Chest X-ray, PA view. Patient: 64 years old, sex F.
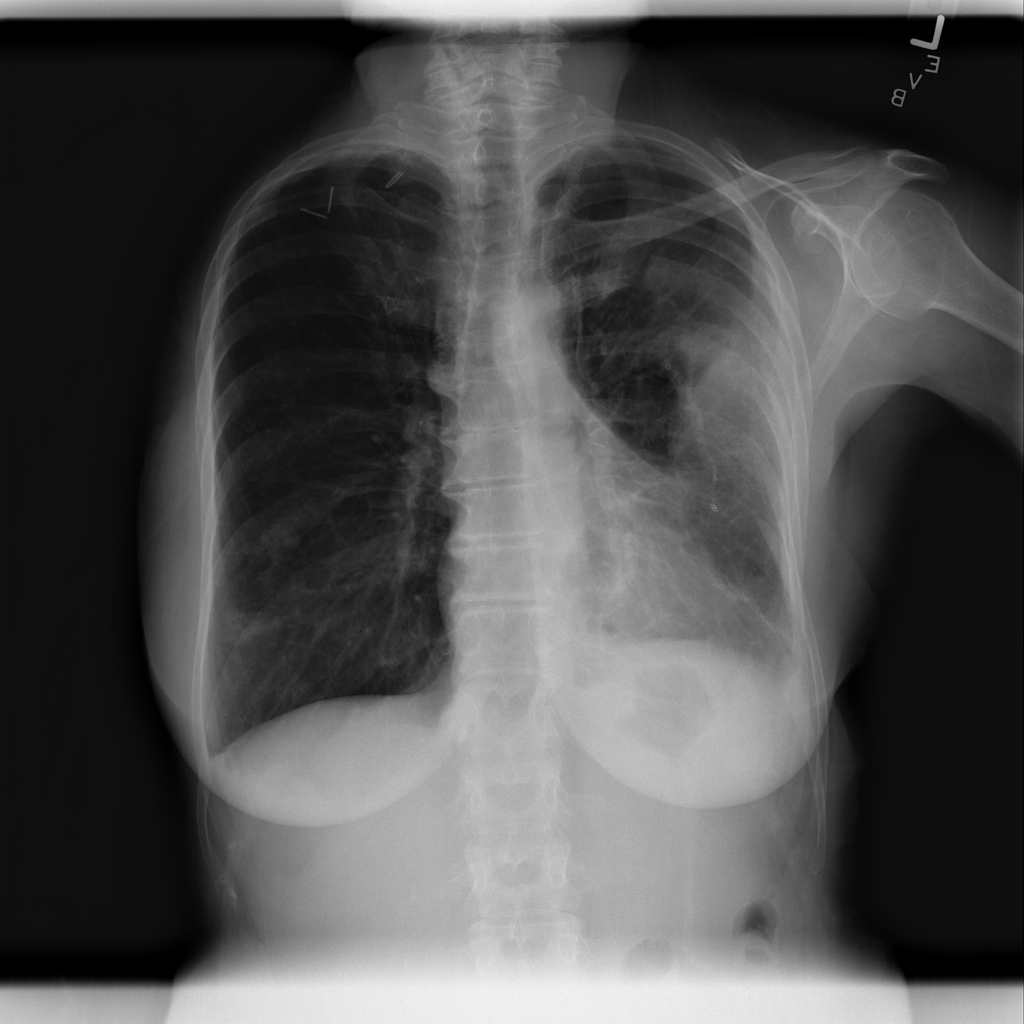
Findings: Nodule